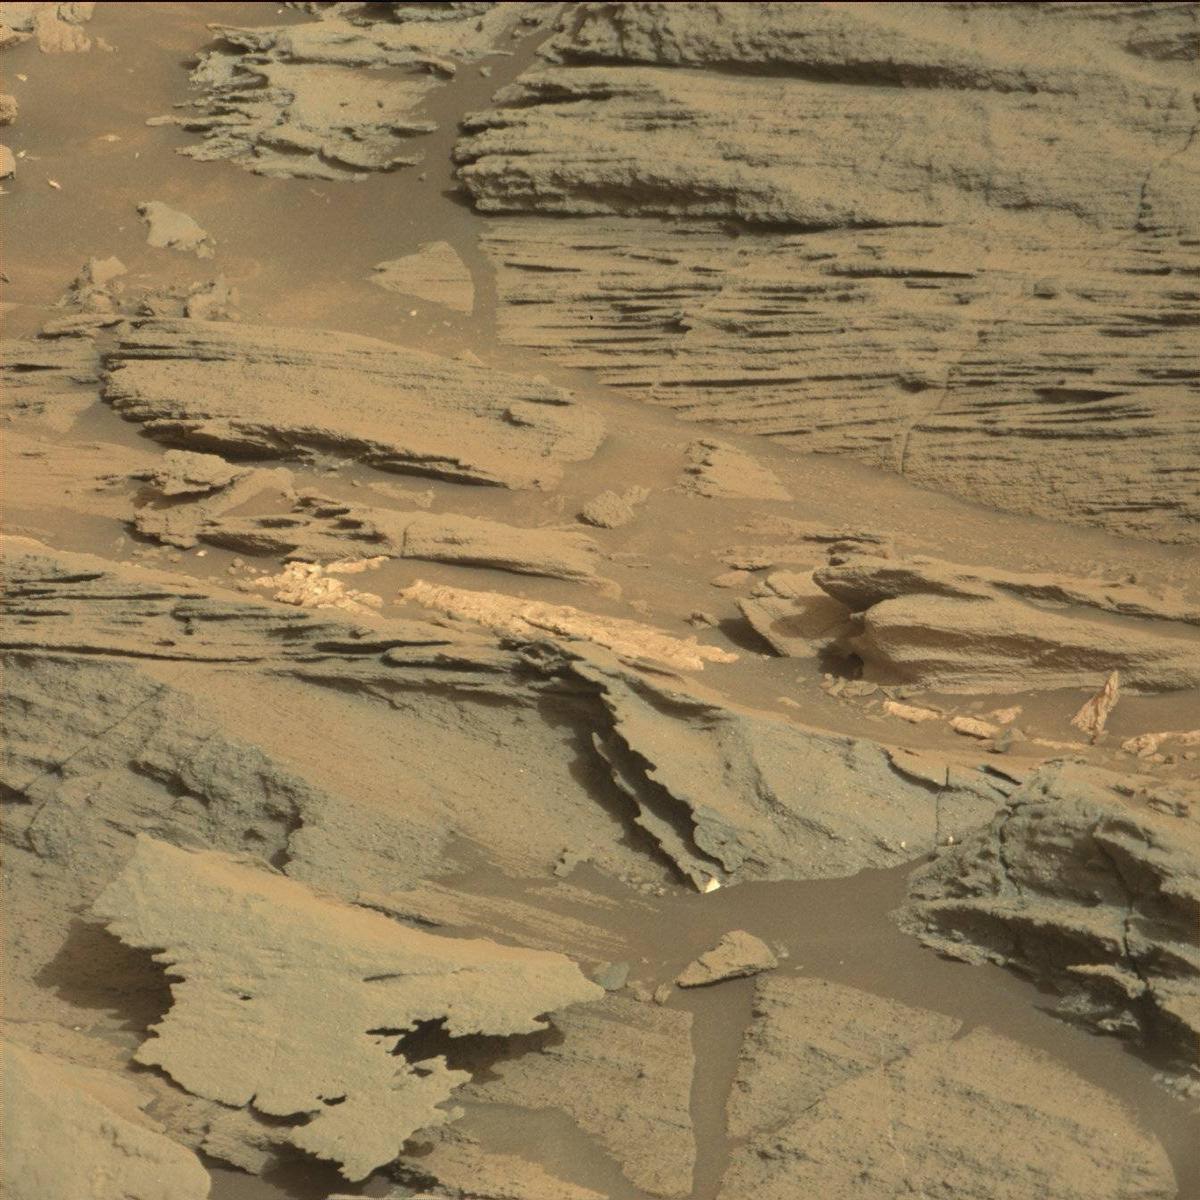
Terrain classes present: Bedrock, Sand / Soil